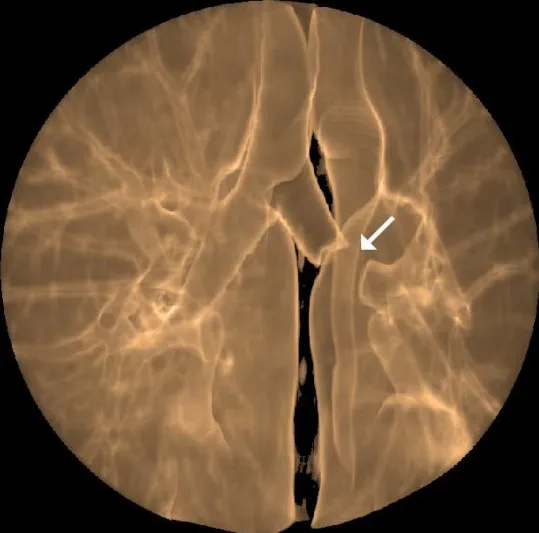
Amputation of the left main bronchus by the tumor (arrow).
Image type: ophthalmic_imaging (fundus_photograph)